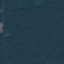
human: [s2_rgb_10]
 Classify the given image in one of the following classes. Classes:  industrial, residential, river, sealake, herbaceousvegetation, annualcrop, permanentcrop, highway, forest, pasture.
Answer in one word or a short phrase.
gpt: Forest